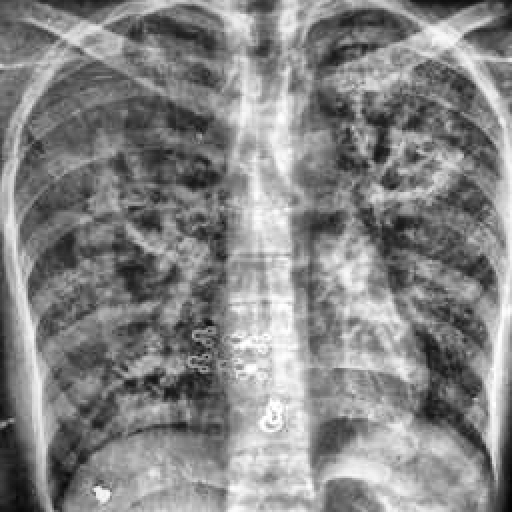
Finding: TUBERCULOSIS